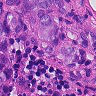
Metastatic tissue present: yes